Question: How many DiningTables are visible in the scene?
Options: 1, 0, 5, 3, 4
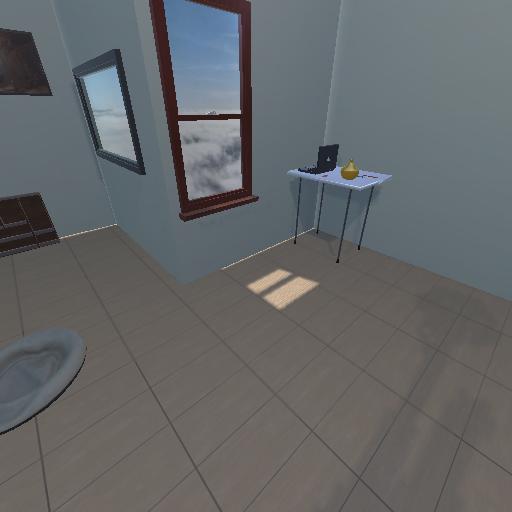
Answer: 1